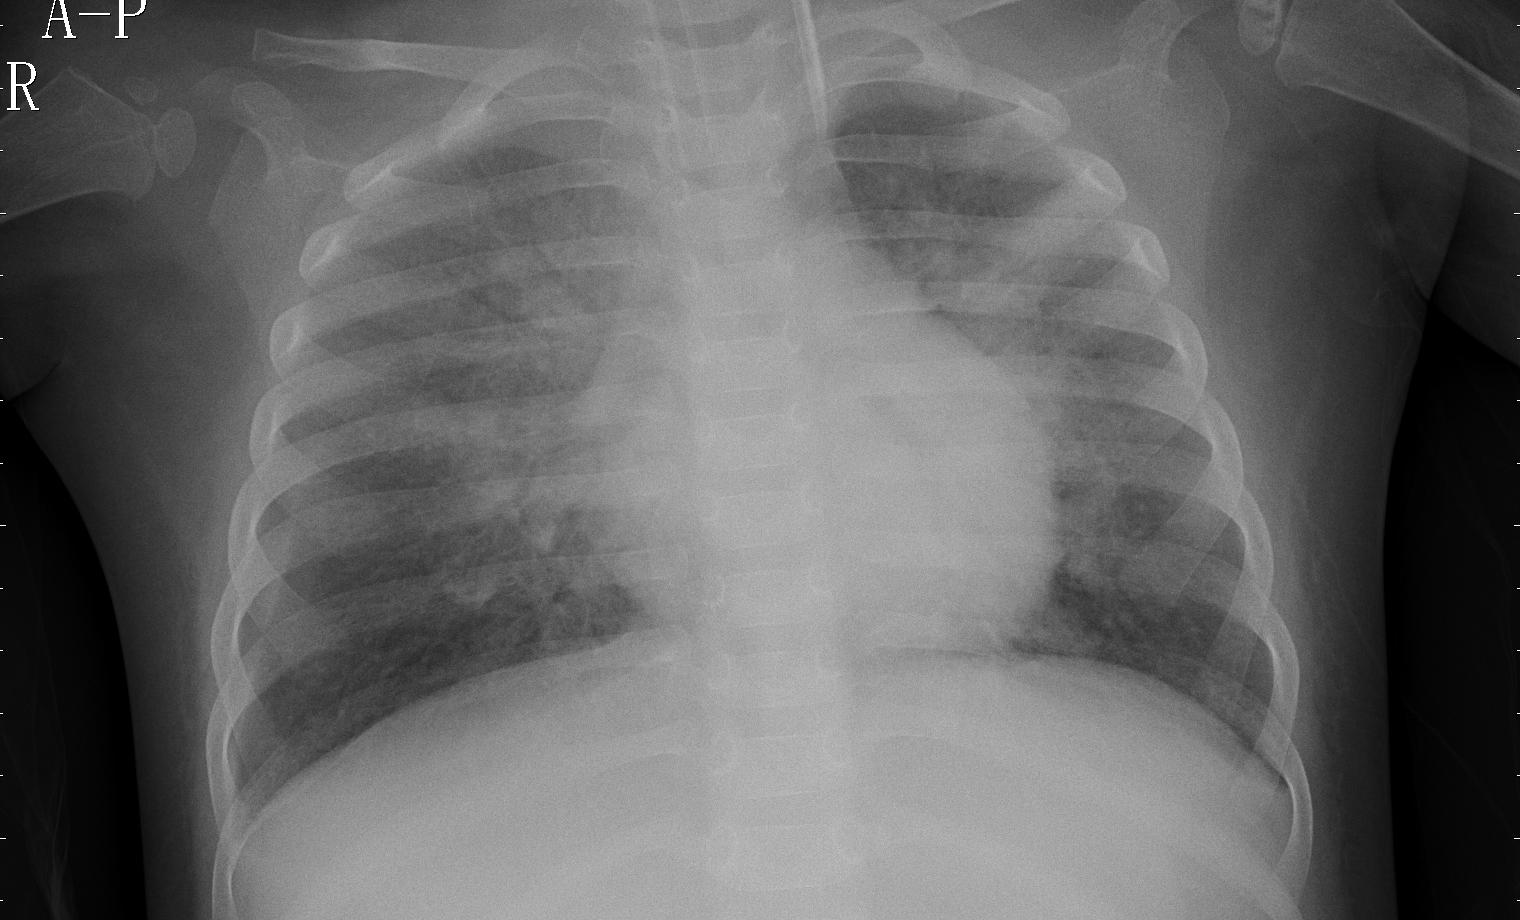
Diagnosis: PNEUMONIA